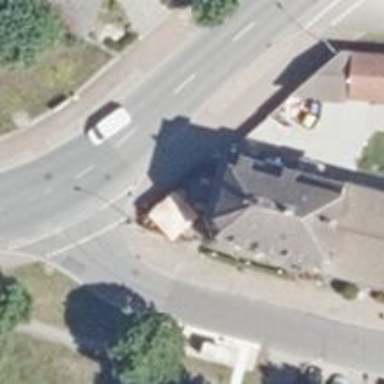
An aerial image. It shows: Restaurant.